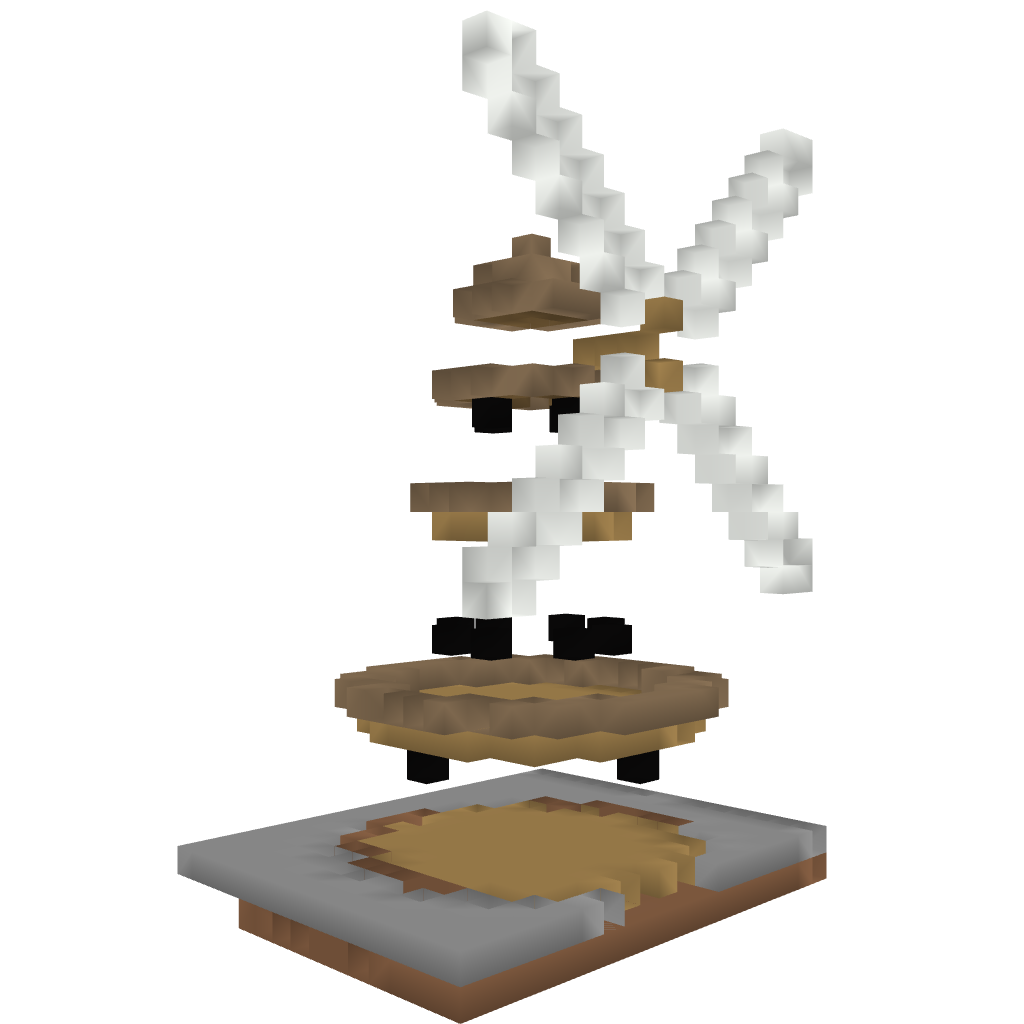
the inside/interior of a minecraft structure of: Windmill